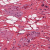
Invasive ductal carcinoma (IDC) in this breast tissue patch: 1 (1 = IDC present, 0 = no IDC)